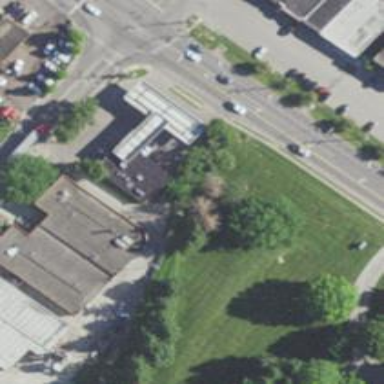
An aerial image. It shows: Convenience shop.